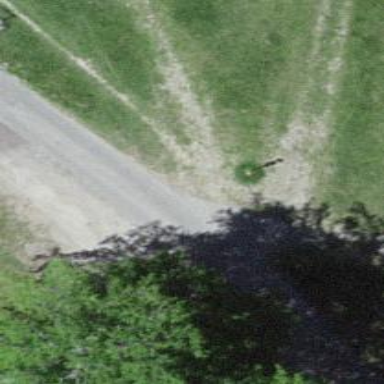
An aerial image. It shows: Grass path.